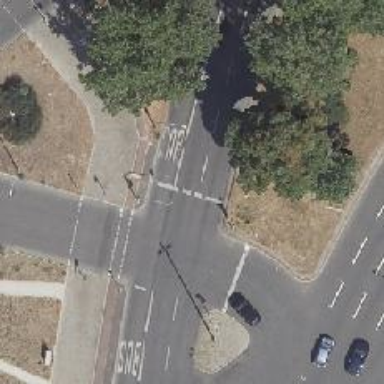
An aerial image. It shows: Road with traffic signals.